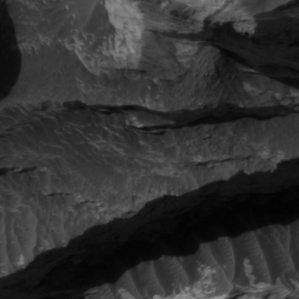
Label: non_frost